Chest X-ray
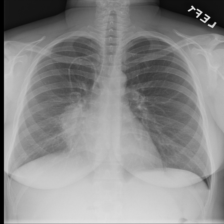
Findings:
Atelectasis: negative
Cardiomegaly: negative
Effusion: negative
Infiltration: negative
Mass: negative
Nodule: negative
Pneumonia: negative
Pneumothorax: negative
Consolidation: positive
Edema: negative
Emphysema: negative
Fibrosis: negative
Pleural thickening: negative
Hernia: negative